Question: I'm trying to get a mail merge working with Dynamics CRM 2011 but when word opens, the screen doesn't seem to pass over any of the data.
This is when using the contact entity and when trying to use First and last name as a simple example.
I have attached a screenshot of the mappings with no data being displayed.
Any ideas on what could cause this?
Note: We had this issue about 8 months ago but we changed from a managed to unmanaged solution and it seemed to start working, it has since stopped working again.

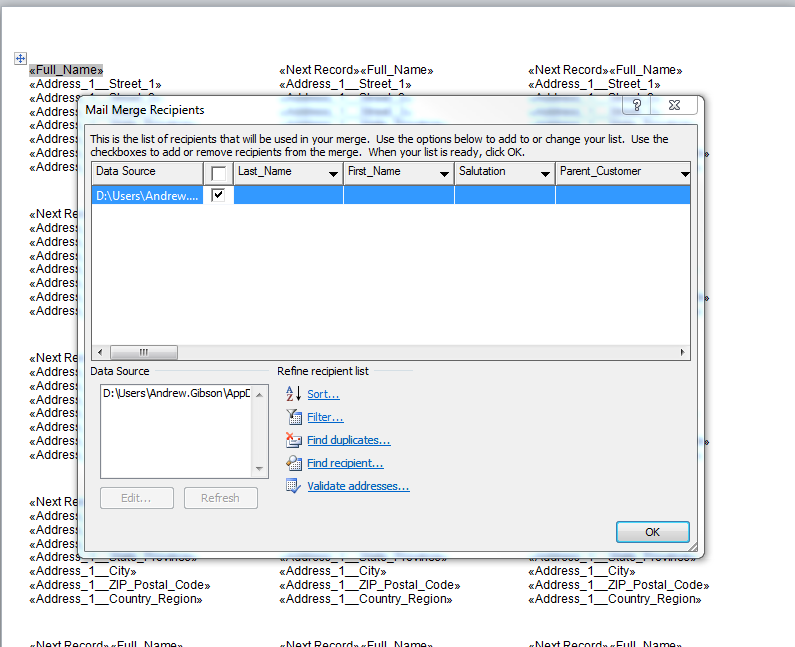
Answer: OK this was a simple error on my behalf. I haven't used mail merge with CRM before and therefore wasn't aware of the Send Marketing Mail field, which was not set for all of our contacts, meaning know one was in the list.
So in fact the values were being passed over all along, but mail merge excludes people who don't have the marketing option set to true. Makes sense!